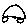
Label: car